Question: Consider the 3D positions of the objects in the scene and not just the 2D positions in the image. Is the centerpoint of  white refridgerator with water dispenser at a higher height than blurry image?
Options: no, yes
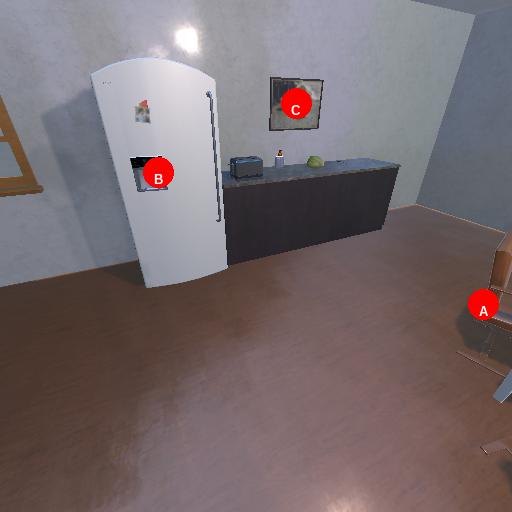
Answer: no